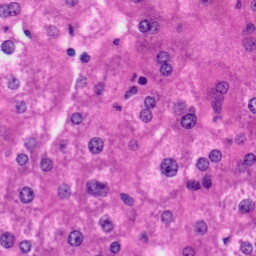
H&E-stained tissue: Liver